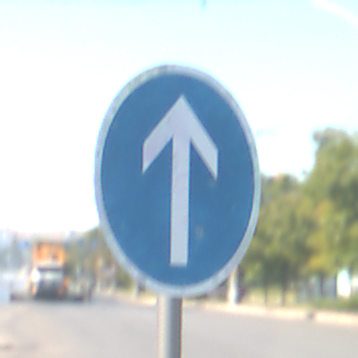
Verkehrszeichen: VorgeschriebeneFahrtrichtungGeradeaus
Umgebung: Outdoor, Urban
Tageszeit: Midday
Wetter: Clear
Licht: Natural
Jahreszeit: NotSpecified
Kontrast: HighContrast